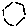
Label: hexagon